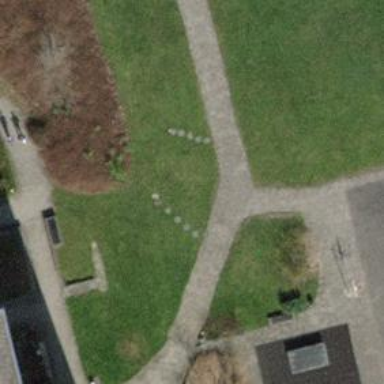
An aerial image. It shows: Paved footway.